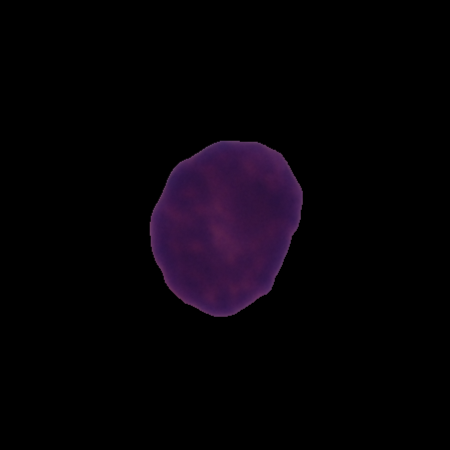
Label: healthy